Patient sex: M
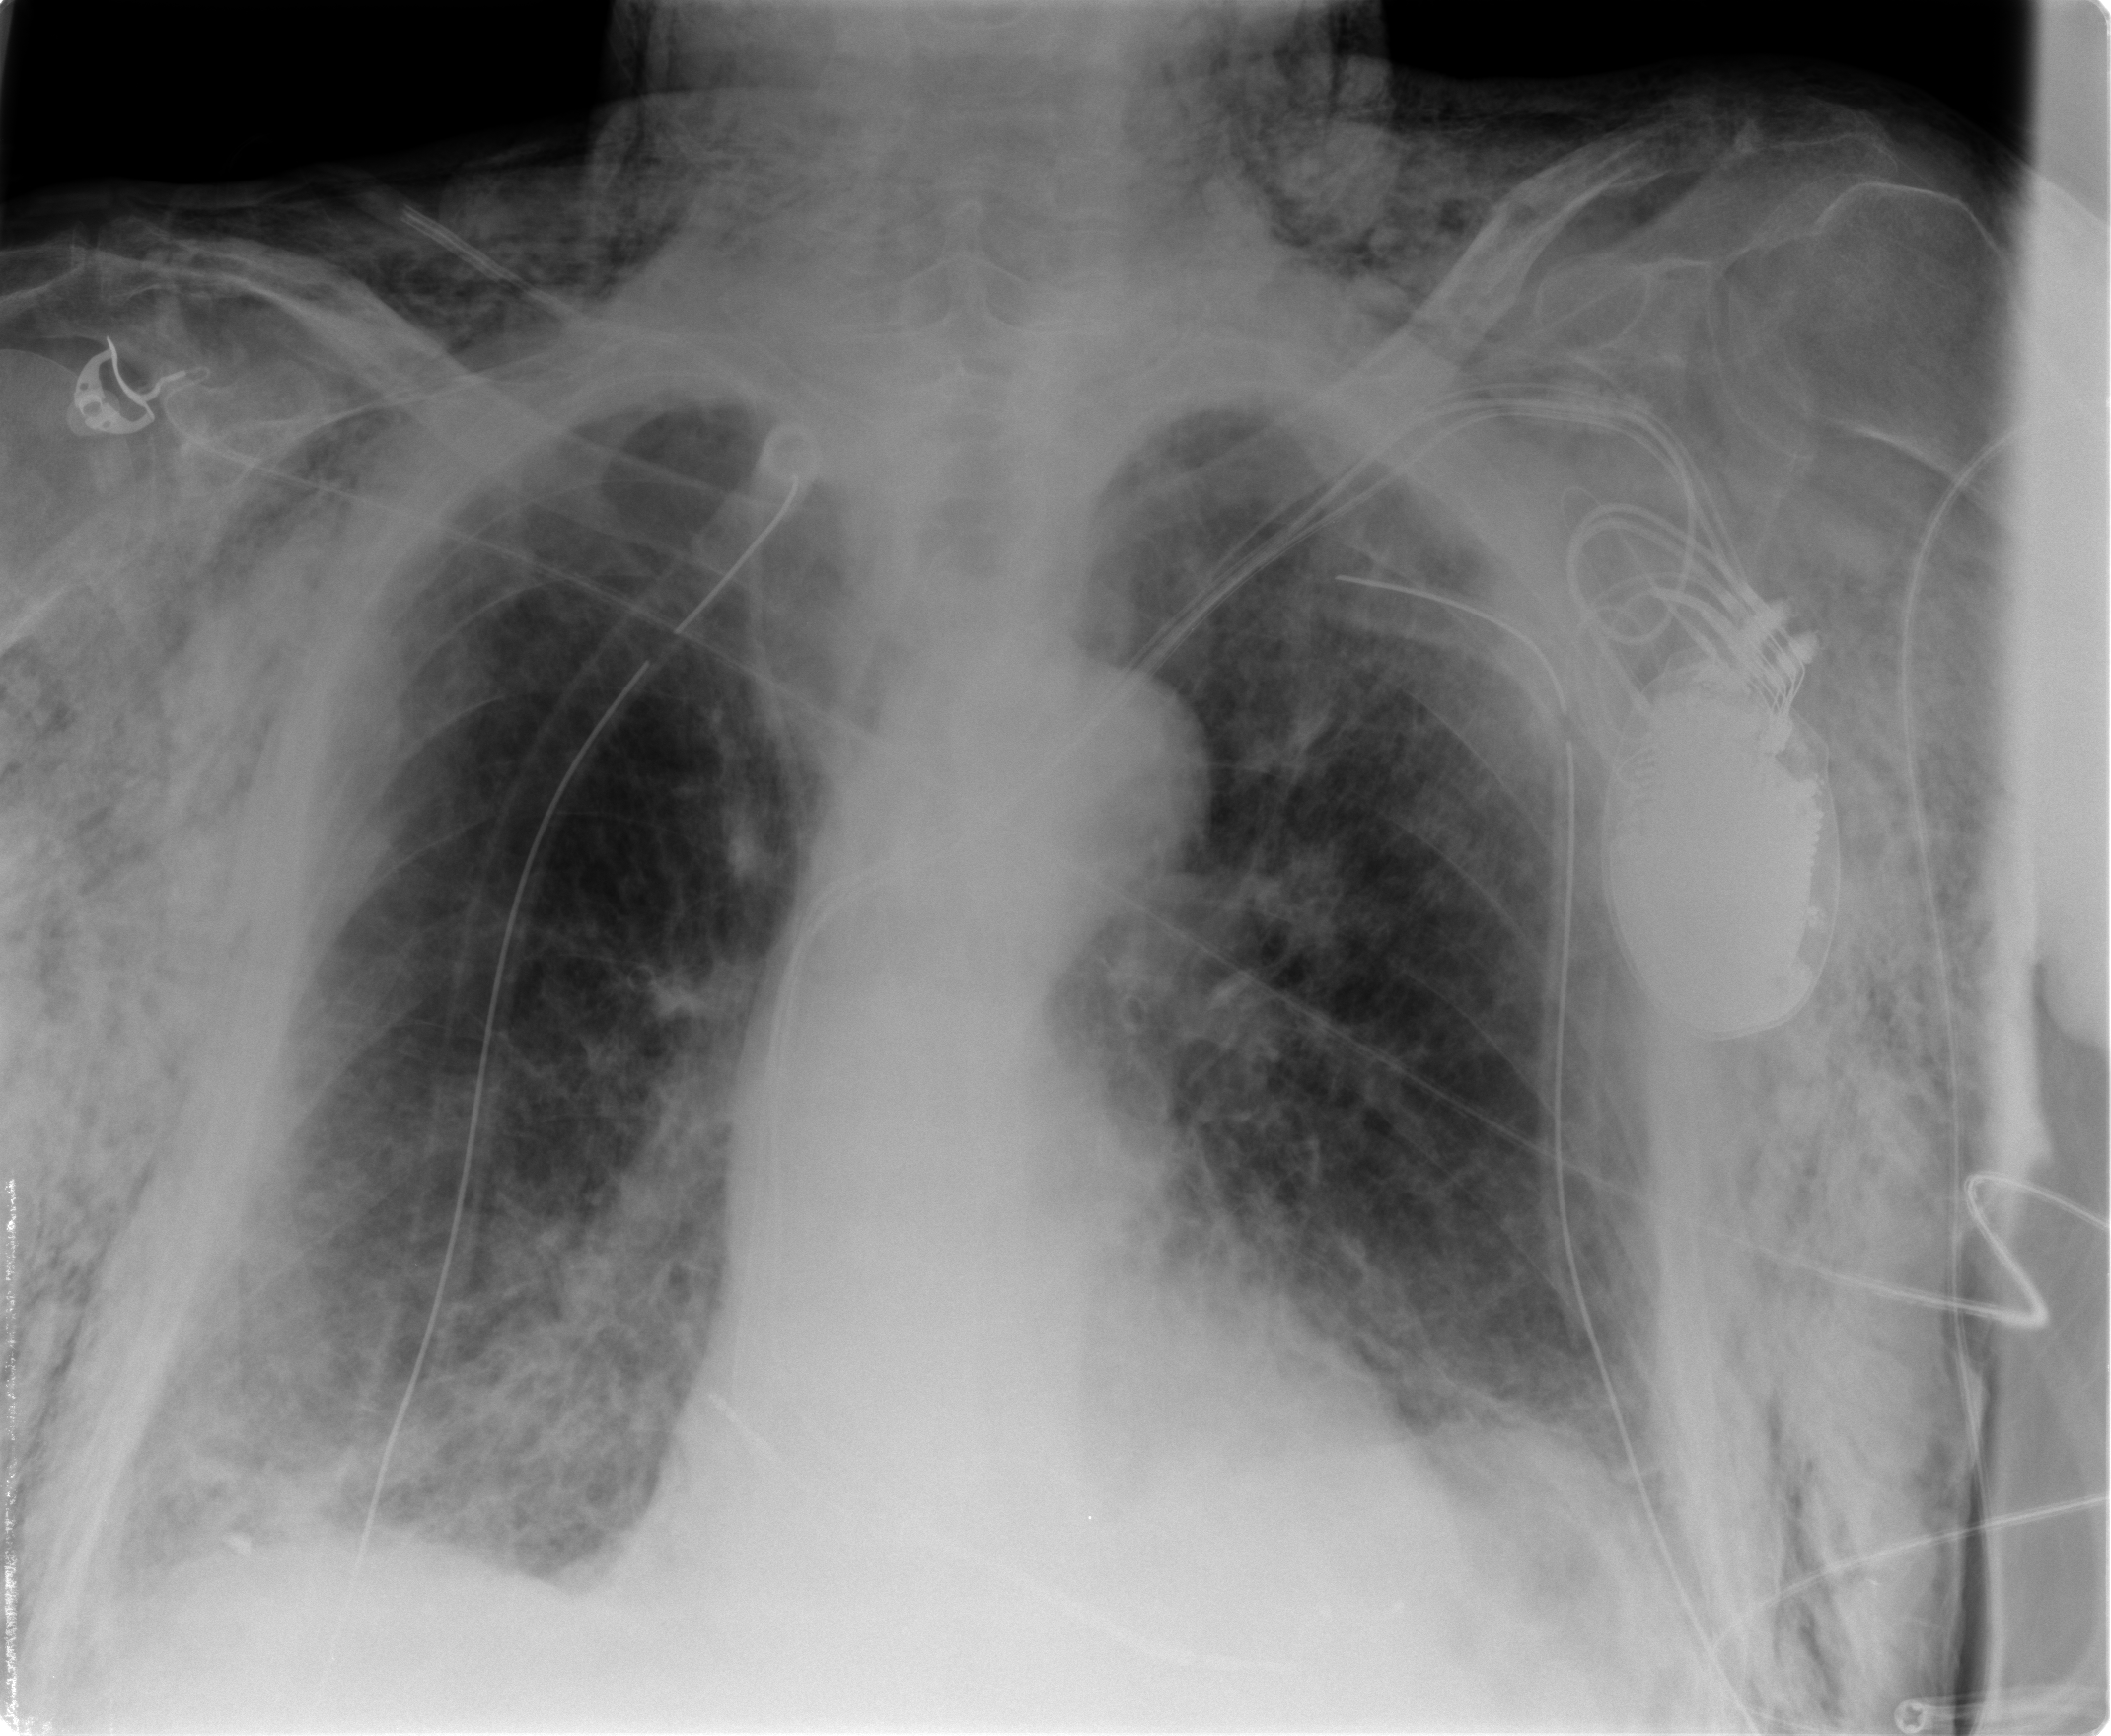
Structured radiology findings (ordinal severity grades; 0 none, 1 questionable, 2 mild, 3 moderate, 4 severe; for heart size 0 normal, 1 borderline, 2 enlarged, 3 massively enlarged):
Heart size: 1
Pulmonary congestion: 0
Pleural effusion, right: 1
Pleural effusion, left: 1
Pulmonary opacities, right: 2
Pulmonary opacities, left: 1
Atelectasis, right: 2
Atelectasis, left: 2